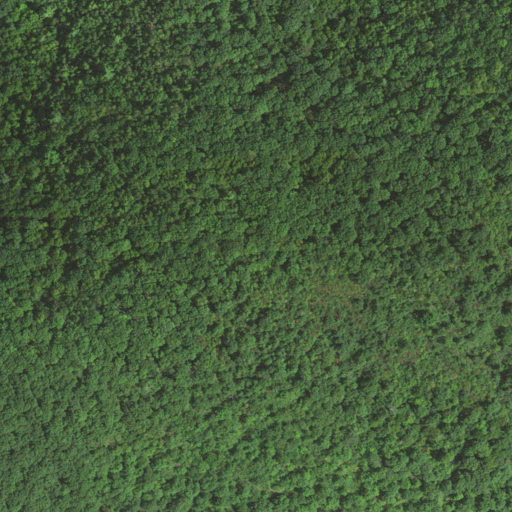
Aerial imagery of ridge(s) in Virginia named Lead-Off Ridge containing deciduous forest, mixed forest, and evergreen forest